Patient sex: M
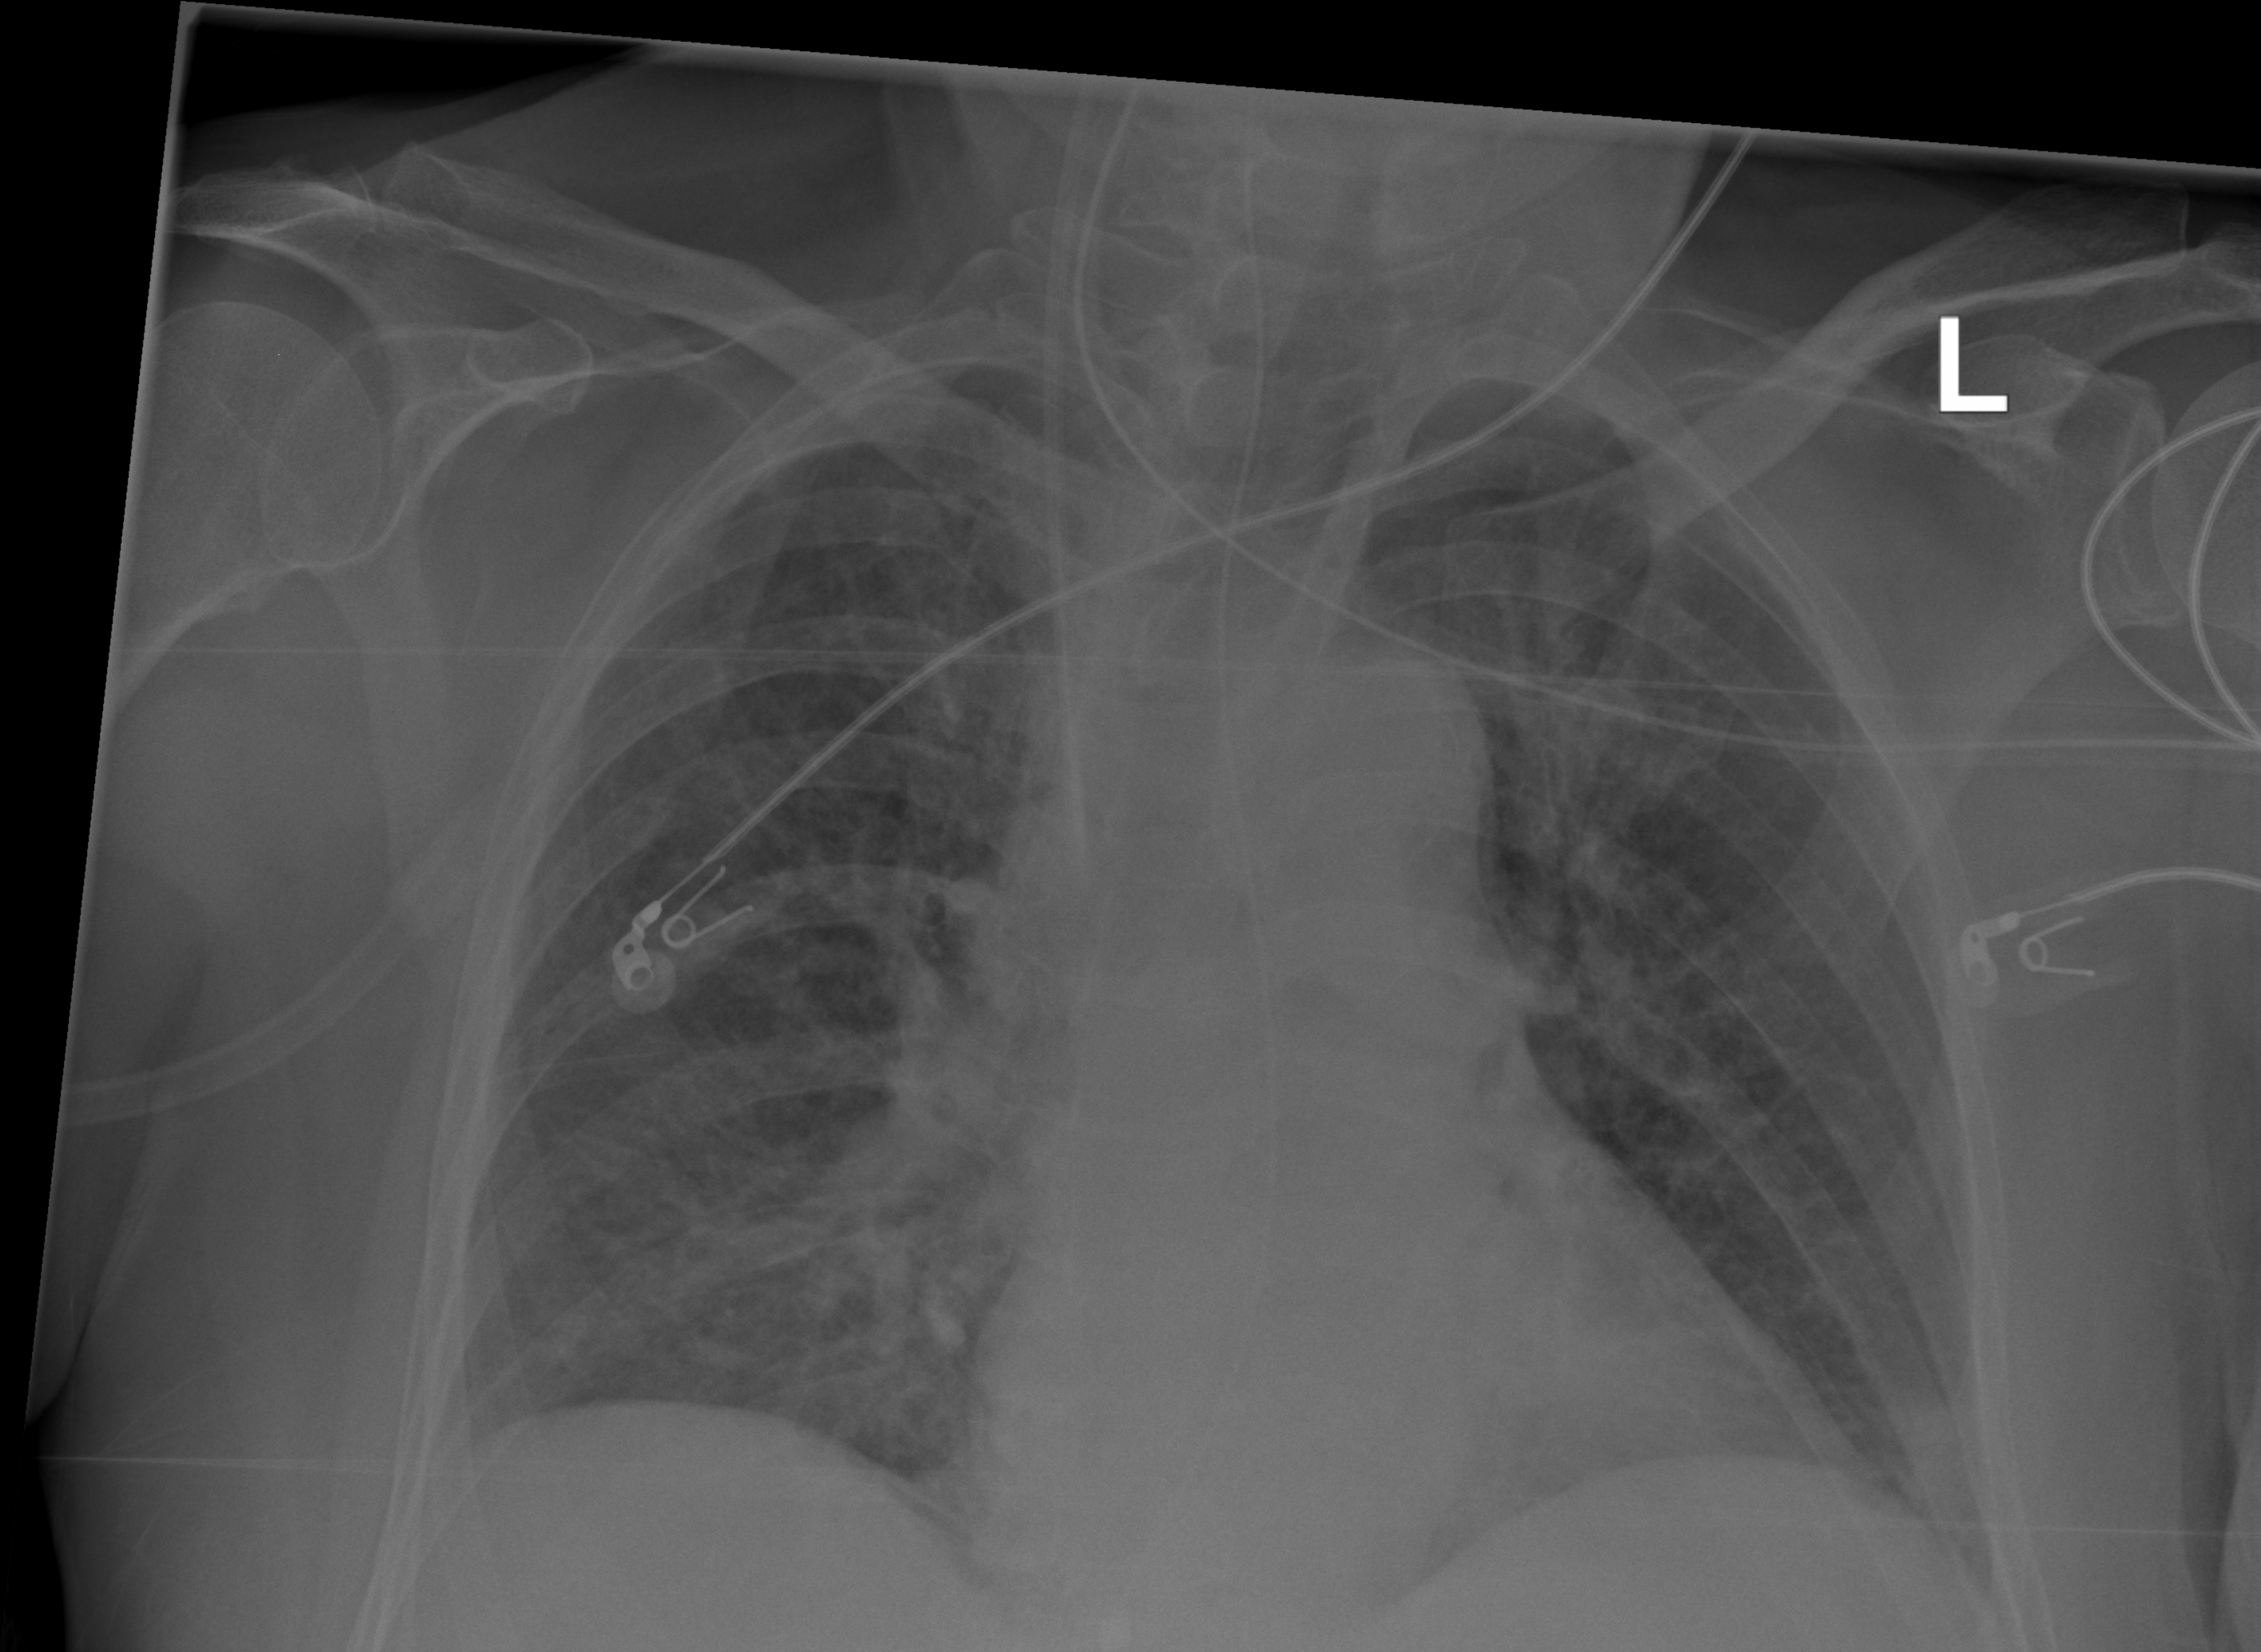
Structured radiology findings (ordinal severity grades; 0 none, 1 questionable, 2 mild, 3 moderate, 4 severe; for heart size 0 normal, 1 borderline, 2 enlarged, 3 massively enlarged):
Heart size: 1
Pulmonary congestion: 2
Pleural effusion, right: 0
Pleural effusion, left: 0
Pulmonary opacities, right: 0
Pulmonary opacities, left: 0
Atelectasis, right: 2
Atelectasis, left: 2